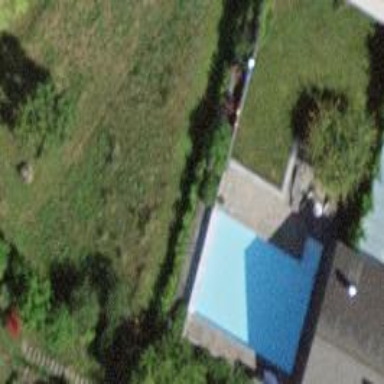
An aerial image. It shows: Outdoor swimming pool in leisure land area.